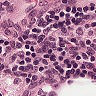
Metastatic tissue present: no